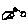
Label: circle